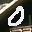
Label: 0